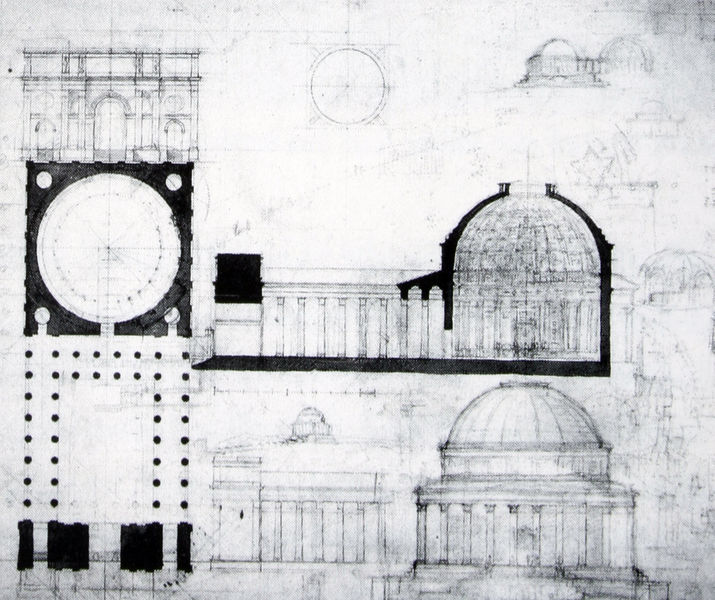
Titel: Befreiungshalle Kelheim, Grundriss, Schnitt und Ansicht, Detailskizzen
Künstler: Friedrich von Gärtner
Standort: München
Institution: Architekturmuseum der Technischen Universität
Schlagwörter: weiß, grau, pfeiler, schwarz, skizze, säule, säulen, zeichnung, gebäude, wand, architektur, sockel, kirche, frontal, kreis, ansicht, bogen, fassade, studie, mauer, rundbogen, kuppel, treppen, seitenansicht, durchgang, stufen, tor, umriss, gang, arkade, kolonnade, antike, kuppeln, palazzo, torbogen, dom, draufsicht, schnitt, schwarzweiß, bleistift, stelzen, entwurf, architrav, kathedrale, langhaus, pantheon, rom, studien, antik, plan, tempel, skizzen, querschnitt, römisch, triumphbogen, riss, grundriss, bauwerk, massstab, aufriss, bauzeichnung, petersdom, rotunde, rundbau, längsschnitt, tambour, zeicnung, enwurf, frontak, unteransicht, dämonenloch